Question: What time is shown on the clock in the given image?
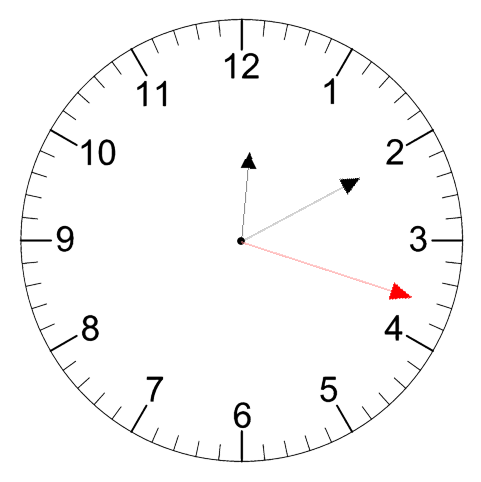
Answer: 12:10:18